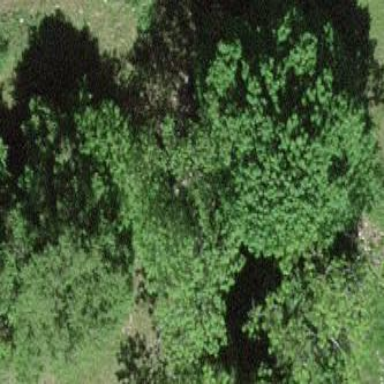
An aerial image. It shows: Forest area.